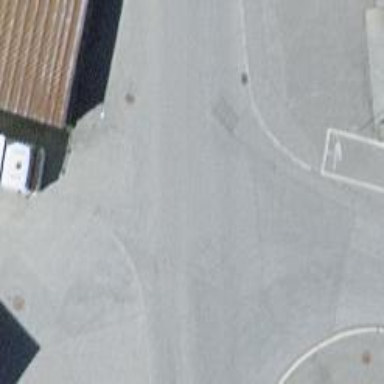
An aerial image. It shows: Stop road.